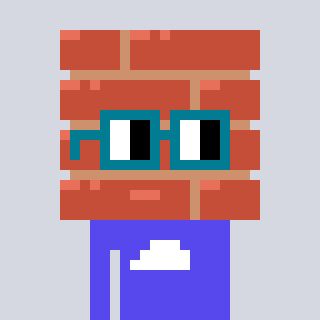
a pixel art character with square dark green glasses, a wall-shaped head and a computerblue-colored body on a cool background